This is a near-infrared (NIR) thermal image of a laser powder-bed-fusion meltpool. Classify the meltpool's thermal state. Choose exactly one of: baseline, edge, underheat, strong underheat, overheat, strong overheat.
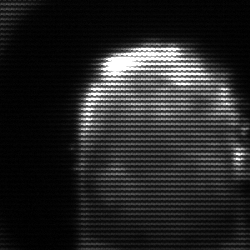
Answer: baseline